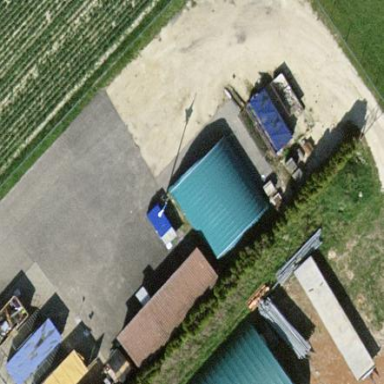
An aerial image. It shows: Recycling center.